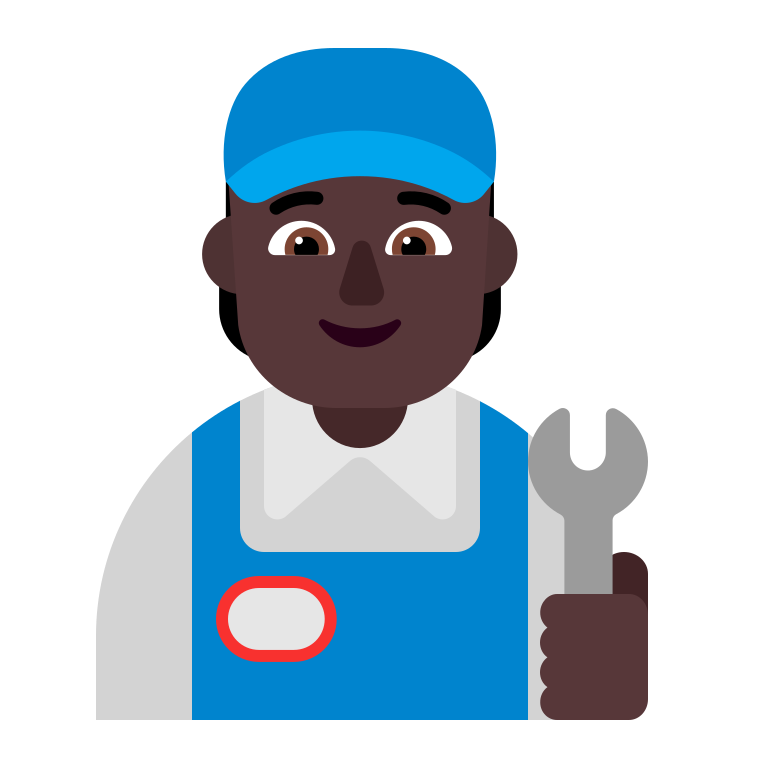
mechanic flat dark